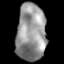
Tissue: lung
Cell type: Others
Senescence score: 0.2241
Nuclear area (px): 1641
Mean DAPI intensity: 148.455